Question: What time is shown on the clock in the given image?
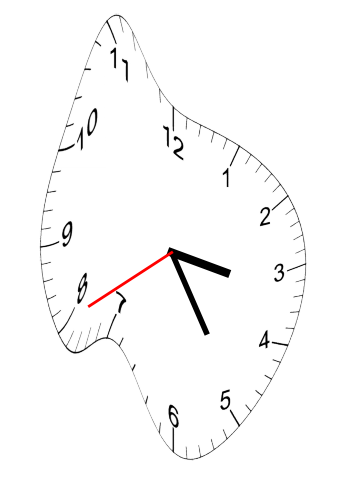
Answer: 03:24:40